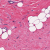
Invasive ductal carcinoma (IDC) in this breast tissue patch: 0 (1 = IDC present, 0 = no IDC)